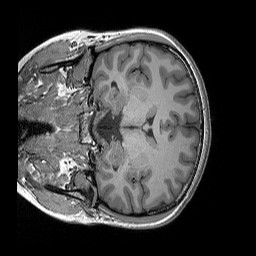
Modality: T1w
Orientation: coronal
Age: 21
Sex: female
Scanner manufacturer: siemens
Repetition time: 2.25 s
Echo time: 0.00302 s